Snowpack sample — Loveland Pass, Silver Plume, Colorado, USA (1/12/25, 11:40 AM MST)
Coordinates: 39.66, -105.88
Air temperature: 7 °F
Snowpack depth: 140 cm
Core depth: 10 cm
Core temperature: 41 °F
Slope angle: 11°, slope face: 30°
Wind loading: high
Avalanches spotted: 2
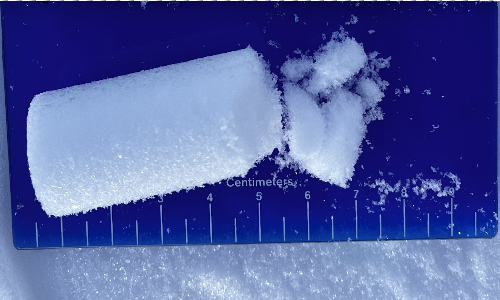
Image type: core
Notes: Pilot using slightly modified coring method that took too large segment for snow profile picturing, advised not to use in higher level models. Two avalanche on south face nearby, partially cloudy with light snow in the last 24 hours. Lots of wind loading on eastern features.